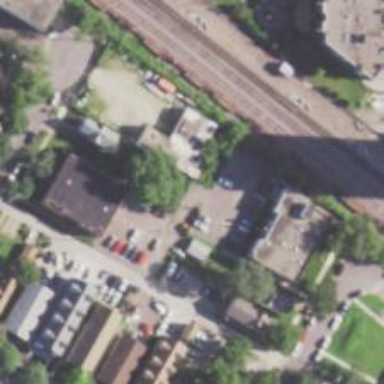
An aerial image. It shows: Alley classified as service road.